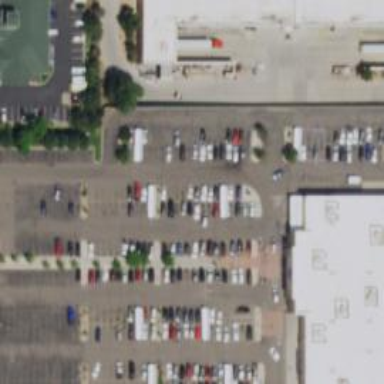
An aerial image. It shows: Parking space.